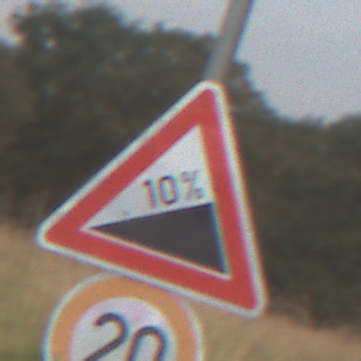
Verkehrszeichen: Steigung10
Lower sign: Geschwindigkeit20
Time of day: MorningAfternoon
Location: Outdoor (Nature)
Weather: Overcast
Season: NotSpecified
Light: Natural